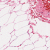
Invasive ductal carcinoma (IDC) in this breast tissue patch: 0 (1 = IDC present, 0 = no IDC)